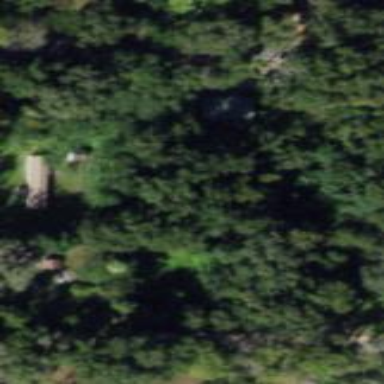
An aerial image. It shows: Mixed leaf woodland.